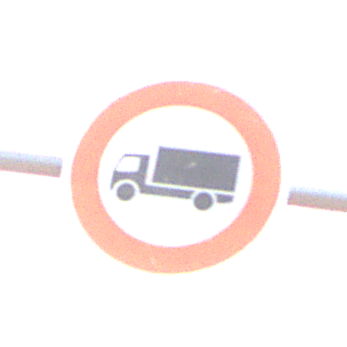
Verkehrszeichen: VerbotFuerKraftfahrzeugeUeberDreiKommaFuenfTonnen
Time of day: SunriseSunset
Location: Outdoor (Nature)
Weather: PartlyCloudy
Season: NotSpecified
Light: Natural